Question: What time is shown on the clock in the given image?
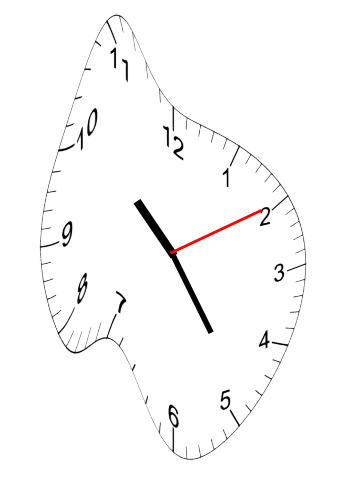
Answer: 10:24:10